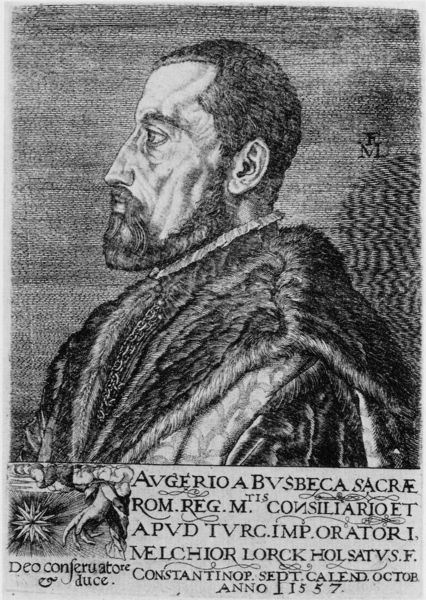
Titel: Bildnis des Ogier Ghiselin de Busbec
Künstler: Melchior Lorch
Institution: (Seriendruck)
Schlagwörter: hand, mann, schatten, umhang, sitzen, blume, grau, haar, mund, nase, ohr, profil, schwarz, stirn, weiss, zeichnung, rock, bart, augen, gesicht, kragen, pelz, bildnis, halskrause, portrait, porträt, signatur, auge, mantel, knopf, renaissance, fell, holzschnitt, schrift, wangen, kette, grafik, graphik, linien, könig, inschrift, seitenansicht, buch, stern, druck, monogramm, schraffur, radierung, stich, text, rom, pelzkragen, backe, emblem, kupferstich, schwarz/weiß, latein, lateinisch, neuzeit, konstantinopel, melchior, fingerspitzen, pelzrock, sprofil, 1557